Question: I'have project in Visual Studio in Framework 4.5.
It is a ASP.NET MVC 4 WebApllication. I'm using JSON to get a lot of data. But when i execute it, it gives me that error: Error during serialization or deserialization using the JSON JavaScriptSerializer. The length of the string exceeds the value set on the maxJsonLength property.
So, i want to modify max json length with this code:
'''
protected override JsonResult Json(object data, string contentType, System.Text.Encoding contentEncoding, JsonRequestBehavior behavior)
{
return new JsonResult()
{
Data = data,
ContentType = contentType,
ContentEncoding = contentEncoding,
JsonRequestBehavior = behavior,
MaxJsonLength = Int32.MaxValue
};
}
'''
But i can't, because I get an error in line **MaxJsonLength = Int32.MaxValue **
Error is: System.Web.Mvc.JsonResult' does not contain a definition for 'MaxJsonLength
I have these references in class of controller:
- - - - - - -
But still getting an error: System.Web.Mvc.JsonResult' does not contain a definition for 'MaxJsonLength
Any one knows if I have to import more references?
Thanks.

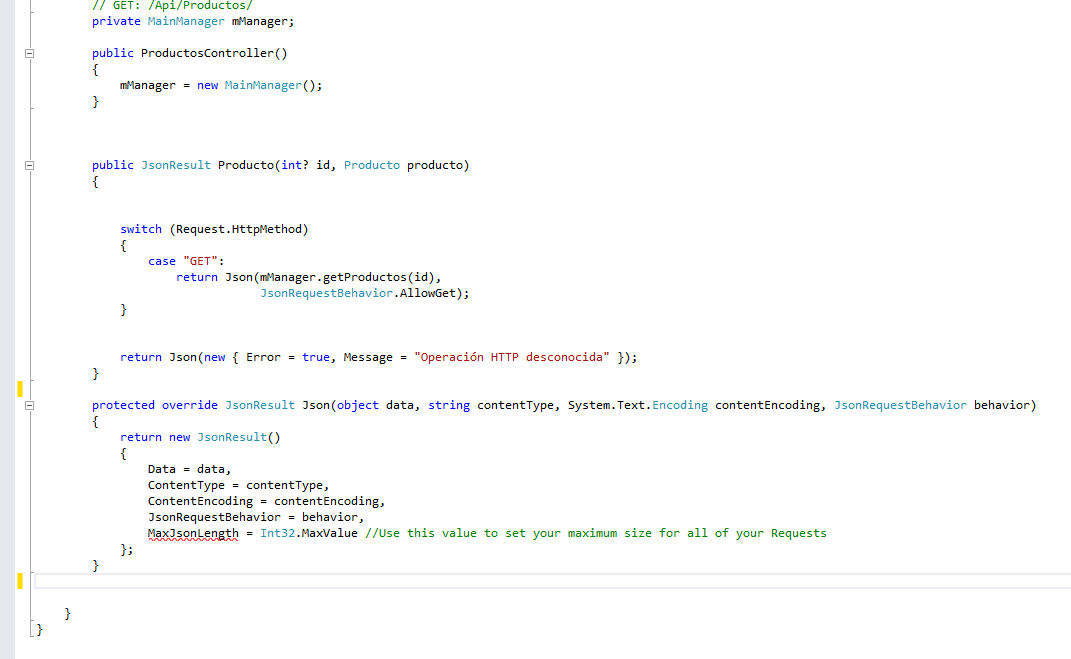
Answer: I just found a solution. I have created new project, every classes and configuration one more time. And know without any problem I can use MaxJsonLength.
Thanks for every one for suggestions.